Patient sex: M
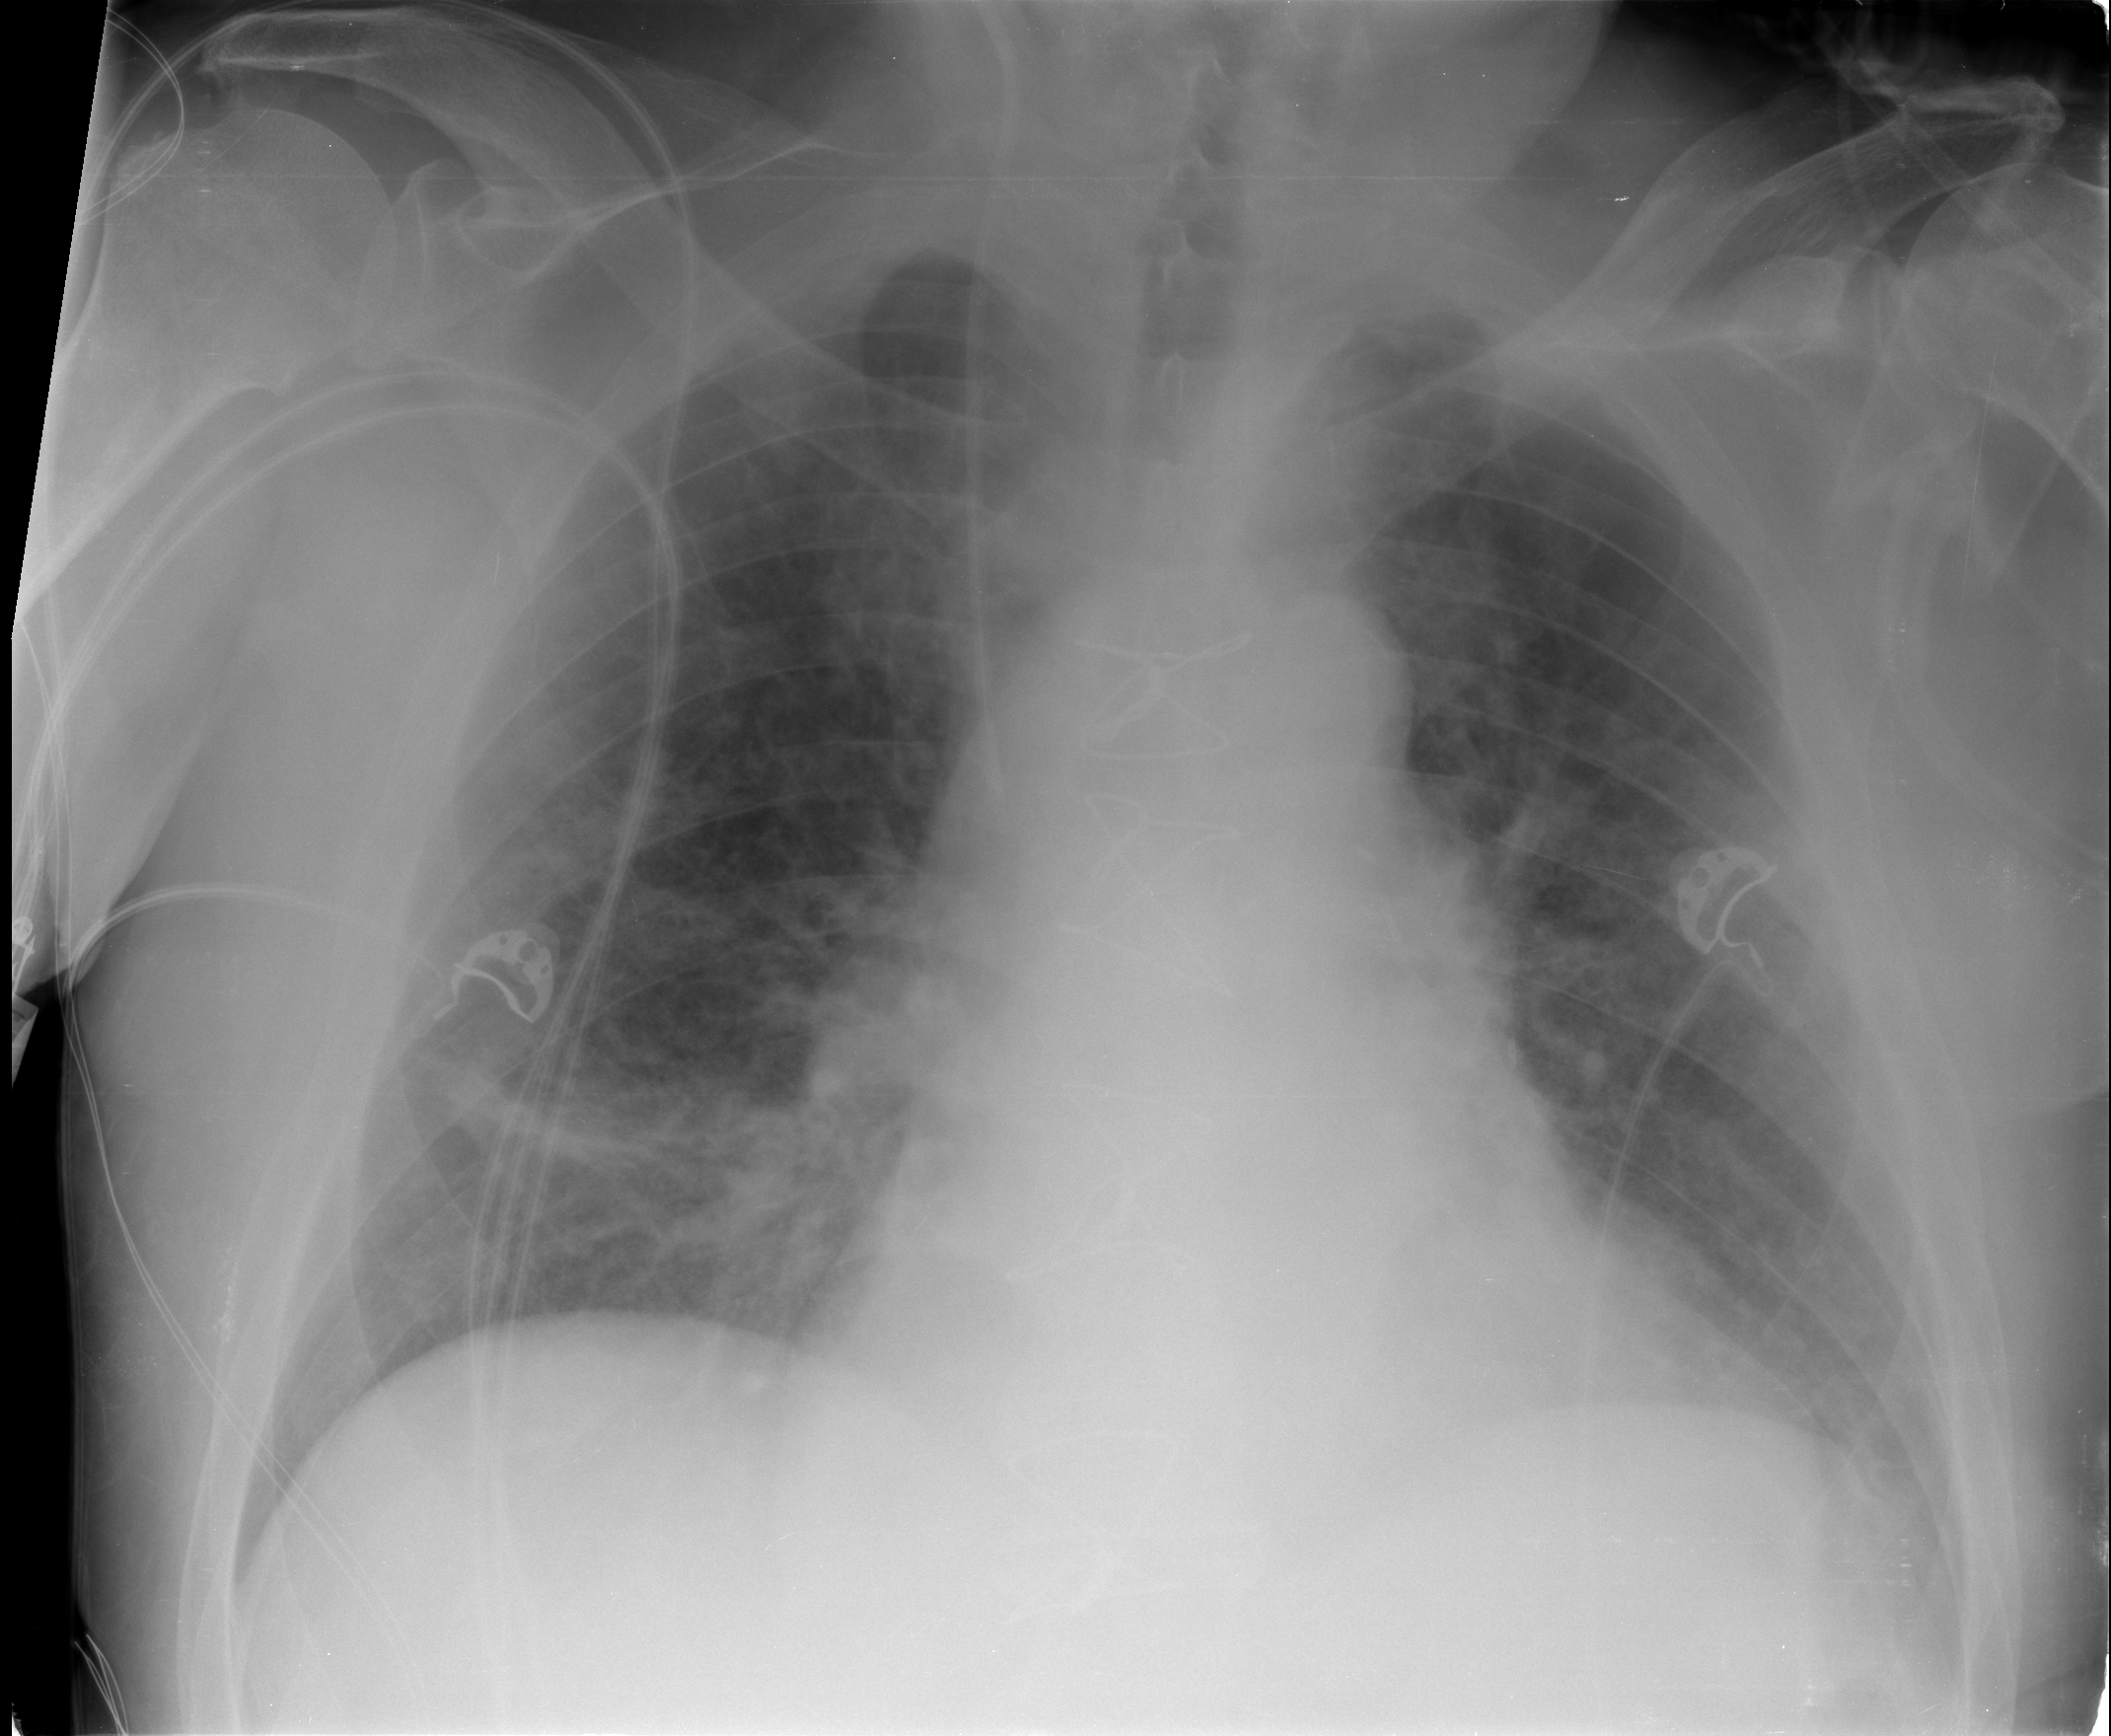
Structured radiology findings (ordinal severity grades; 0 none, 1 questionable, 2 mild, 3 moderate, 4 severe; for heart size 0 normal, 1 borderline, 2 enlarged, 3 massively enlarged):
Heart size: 2
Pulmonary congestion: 2
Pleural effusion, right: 0
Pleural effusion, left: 0
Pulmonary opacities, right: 2
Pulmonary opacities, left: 0
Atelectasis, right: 2
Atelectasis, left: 0